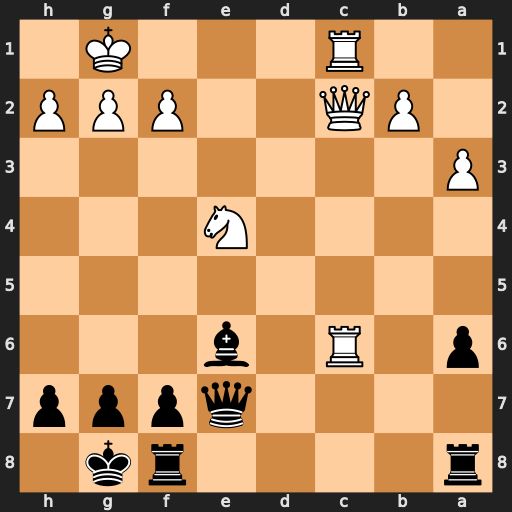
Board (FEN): r4rk1/4qppp/p1R1b3/8/4N3/P7/1PQ2PPP/2R3K1
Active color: b
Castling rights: -
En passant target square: -
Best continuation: Bd5 Ng3 Bxc6